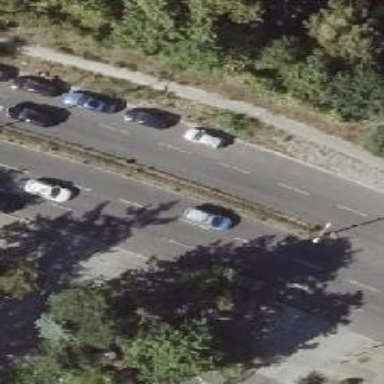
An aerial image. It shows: Secondary road with asphalt surface. There is cycle track on the right side of the road.